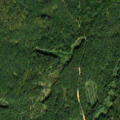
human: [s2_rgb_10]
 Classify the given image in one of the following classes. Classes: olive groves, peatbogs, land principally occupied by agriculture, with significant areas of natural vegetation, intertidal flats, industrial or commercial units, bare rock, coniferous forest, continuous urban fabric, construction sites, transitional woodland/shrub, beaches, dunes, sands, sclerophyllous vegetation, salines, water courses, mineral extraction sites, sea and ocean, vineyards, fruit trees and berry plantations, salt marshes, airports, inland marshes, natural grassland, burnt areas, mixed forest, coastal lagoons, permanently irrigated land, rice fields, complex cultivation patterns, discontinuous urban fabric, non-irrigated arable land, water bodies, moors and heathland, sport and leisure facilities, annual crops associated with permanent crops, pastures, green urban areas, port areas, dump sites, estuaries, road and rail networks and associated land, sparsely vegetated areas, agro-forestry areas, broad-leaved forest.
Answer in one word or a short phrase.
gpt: coniferous forest, mixed forest